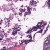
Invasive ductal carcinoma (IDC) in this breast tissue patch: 0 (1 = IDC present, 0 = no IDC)